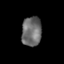
Tissue: skin
Cell type: Endothelial cells
Senescence score: 0.2785
Nuclear area (px): 567
Mean DAPI intensity: 108.36